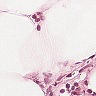
Metastatic tissue present: no